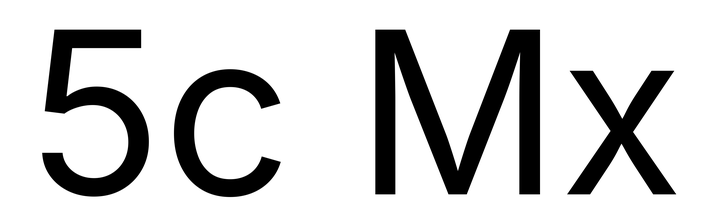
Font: Inter_Regular